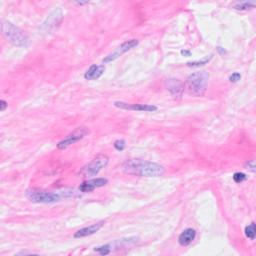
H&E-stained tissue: Breast